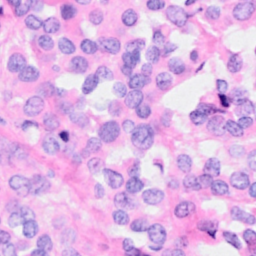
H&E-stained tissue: Breast